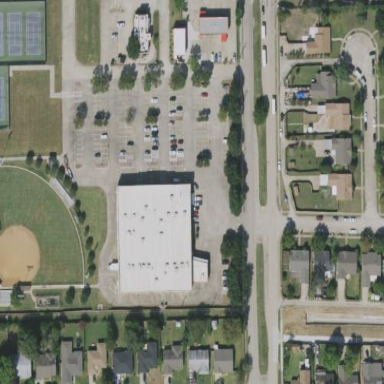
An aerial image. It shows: Commercial area.